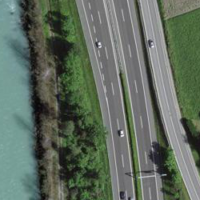
EUNIS habitat code: 57
Species observed at this site:
Cornus sanguinea